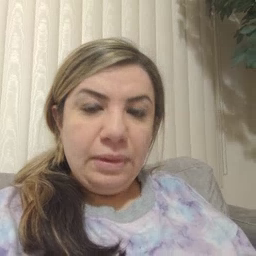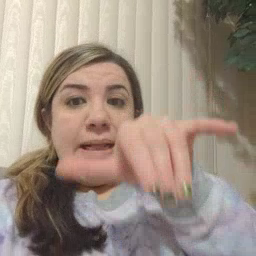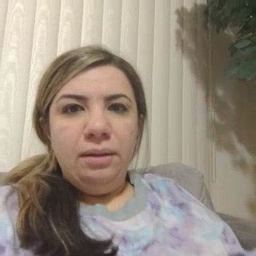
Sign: that